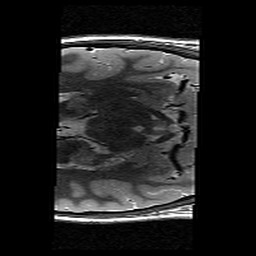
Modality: T2w
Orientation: axial
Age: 10
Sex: female
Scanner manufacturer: siemens
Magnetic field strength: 3 T
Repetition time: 9.23 s
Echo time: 0.067 s